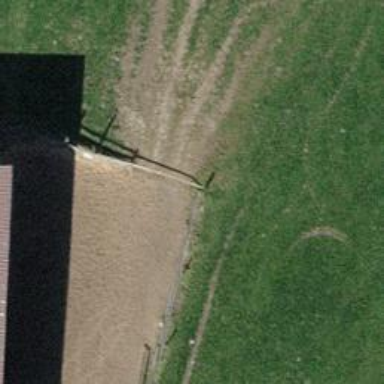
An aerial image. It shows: Gate.